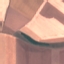
Land use / land cover: AnnualCrop